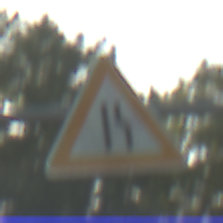
Verkehrszeichen: EinseitigVerengteFahrbahnRechts
Umgebung: Outdoor, Suburban
Tageszeit: SunriseSunset
Wetter: PartlyCloudy
Licht: Natural
Jahreszeit: NotSpecified
Kontrast: MediumContrast